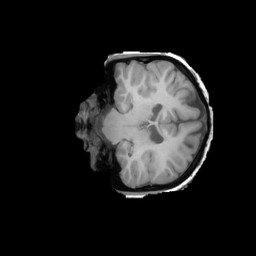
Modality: T1w
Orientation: coronal
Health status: ill
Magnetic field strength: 3 T